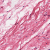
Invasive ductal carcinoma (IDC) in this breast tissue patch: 0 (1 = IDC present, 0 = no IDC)